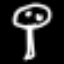
Label: mushroom